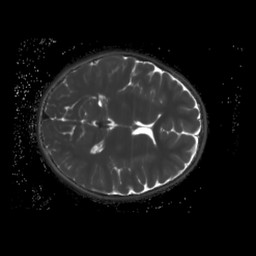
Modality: T2map
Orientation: axial
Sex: female
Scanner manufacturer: siemens
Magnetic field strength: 3 T
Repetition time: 4 s